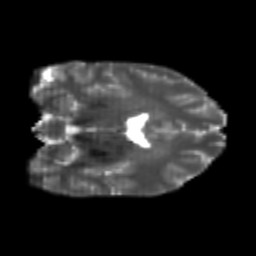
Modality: T2w
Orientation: coronal
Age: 22
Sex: male
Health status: healthy
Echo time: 0.074 s